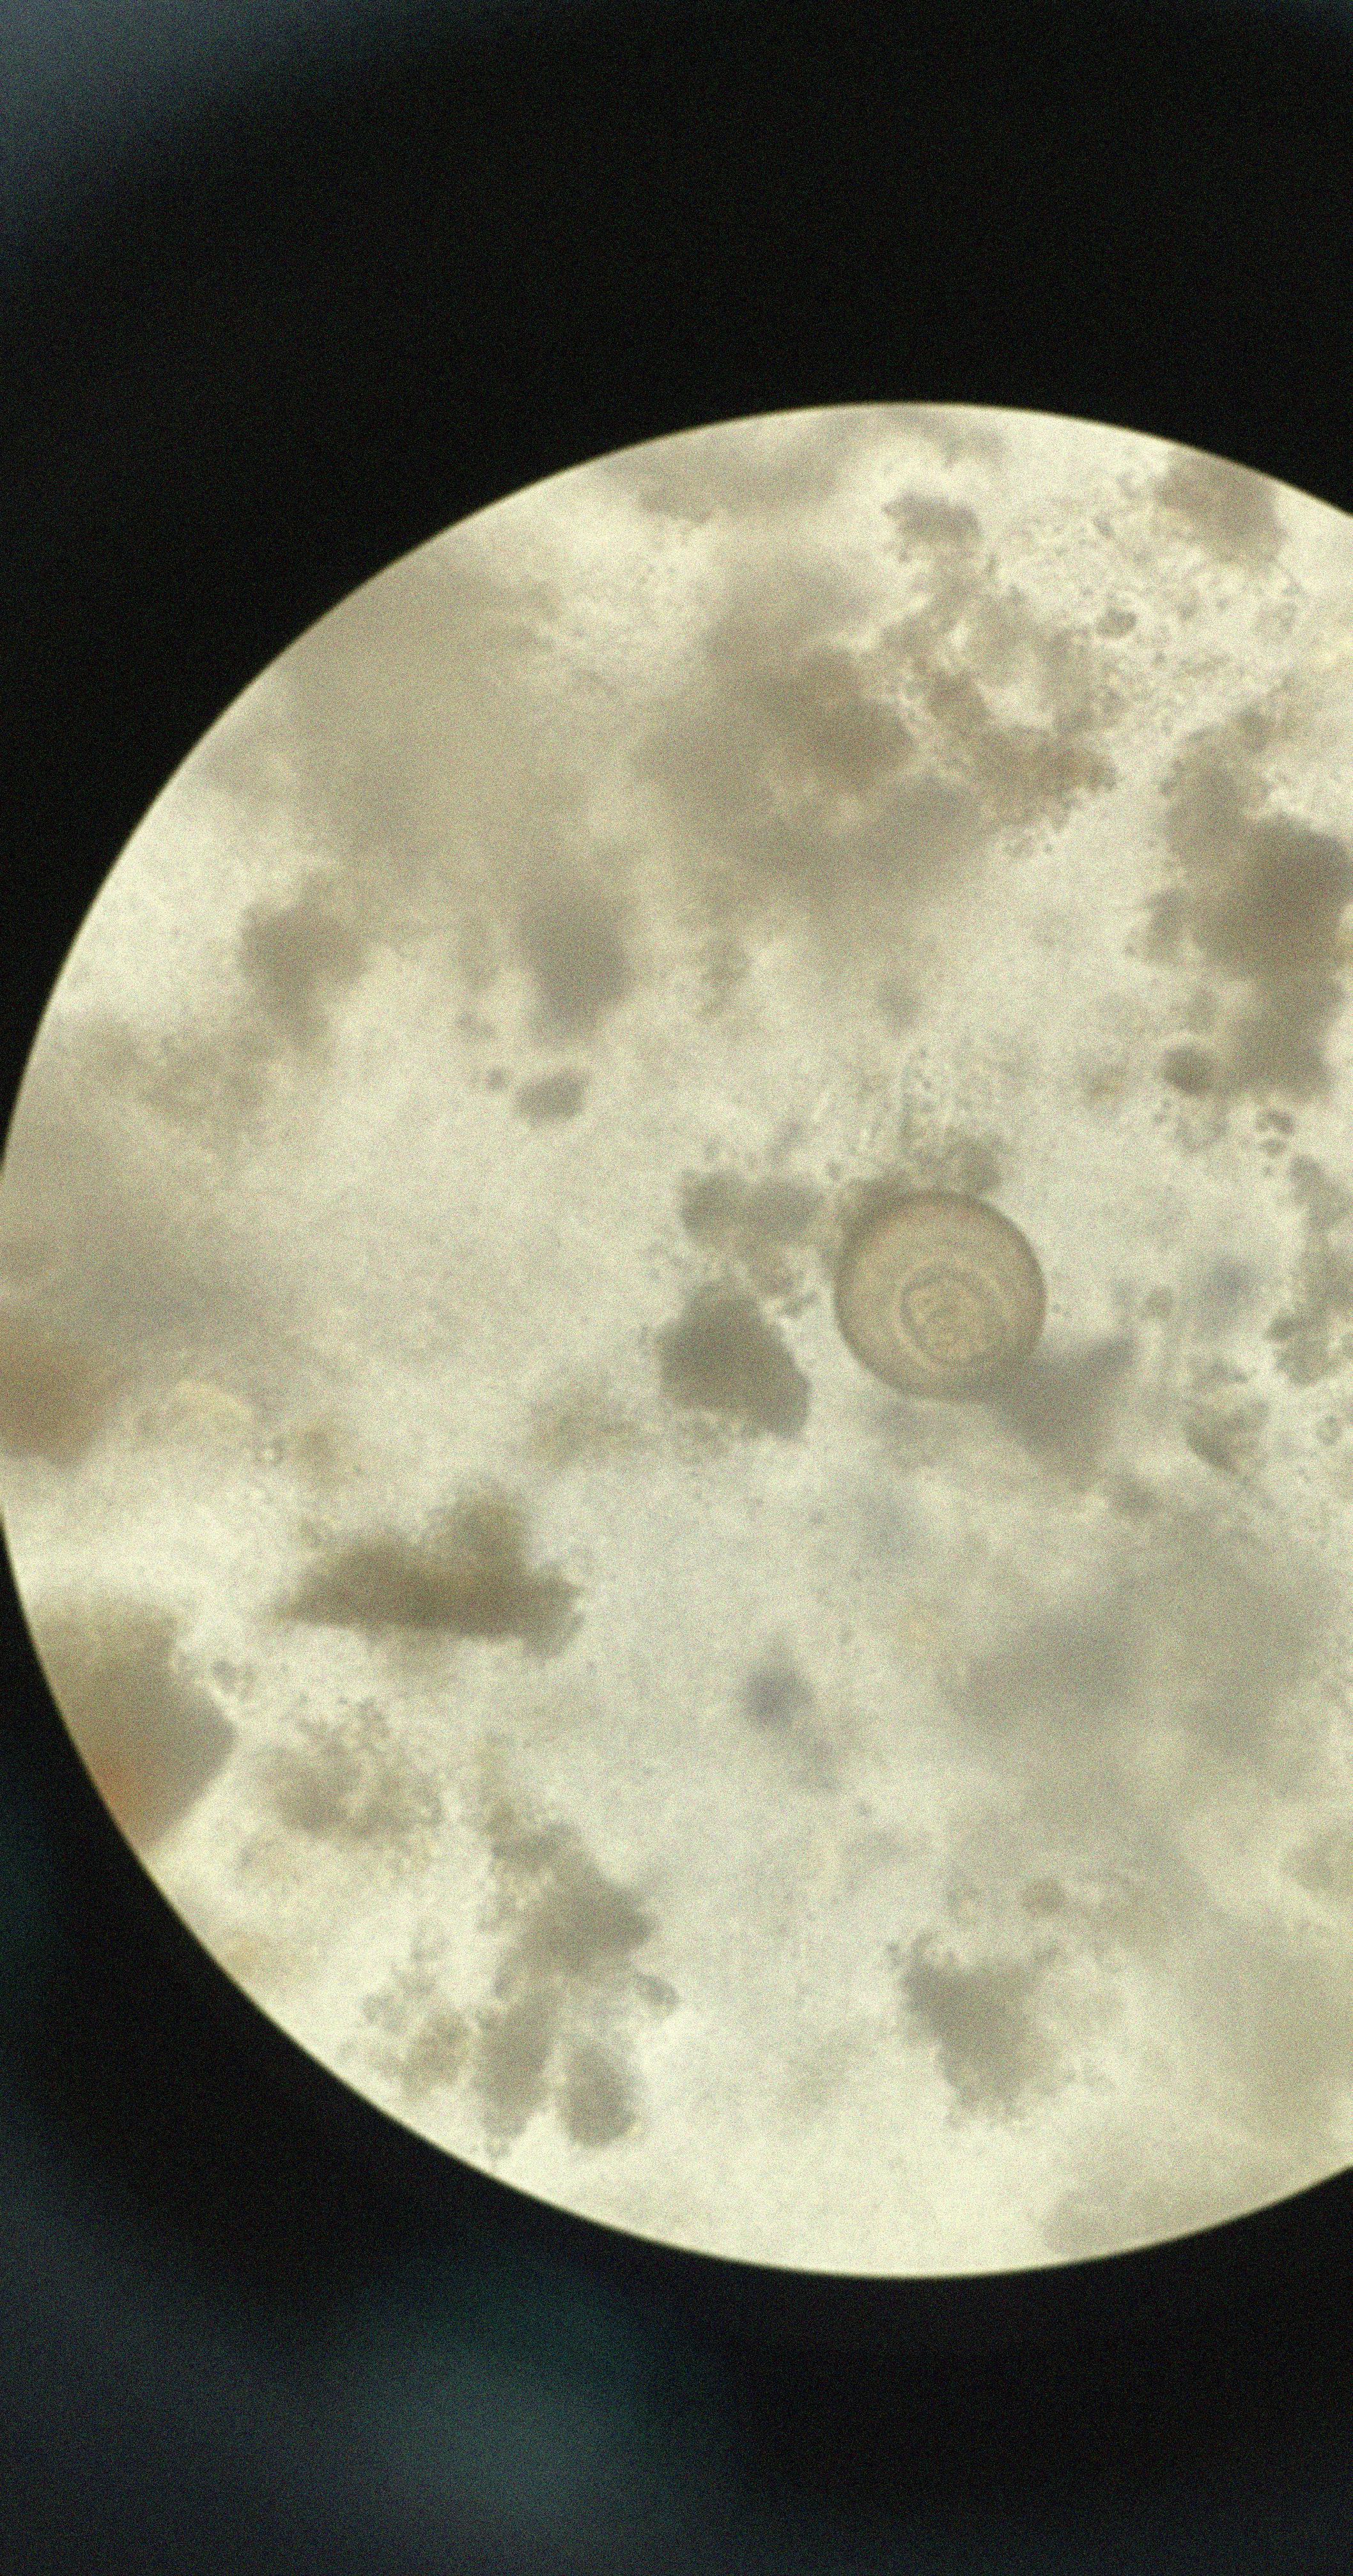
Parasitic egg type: Hymenolepis diminuta